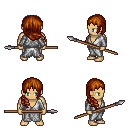
a pixel art fantasy rpg character, male body template, human, tanned skin, white robe, gold greaves, brunette right-swept hairstyle, spear, four views (front, back, left, right), 2x2 character sprite sheet, small pixel art, hard edges, no anti-aliasing